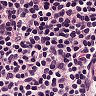
Metastatic tissue present: no